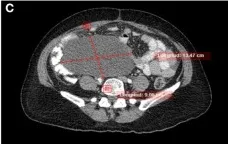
(C) Axial non-enhanced CT, three months after surgery shows a heterogeneous abdominal tumor that compresses and displaces adjacent structures.
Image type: radiology (ct)